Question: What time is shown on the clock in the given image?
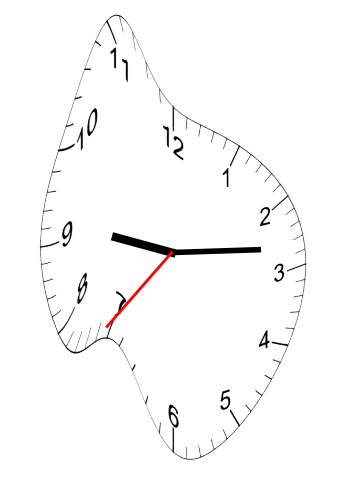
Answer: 09:13:36